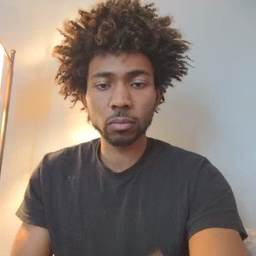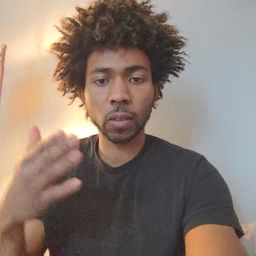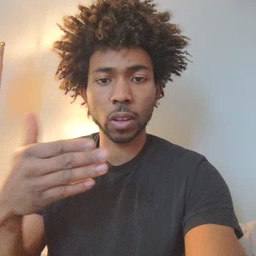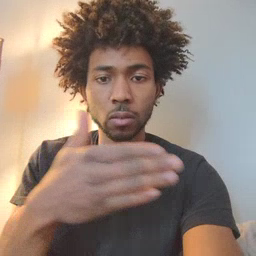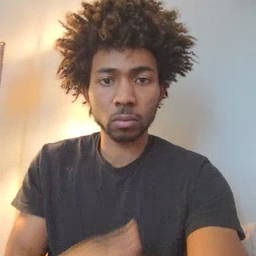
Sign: fish